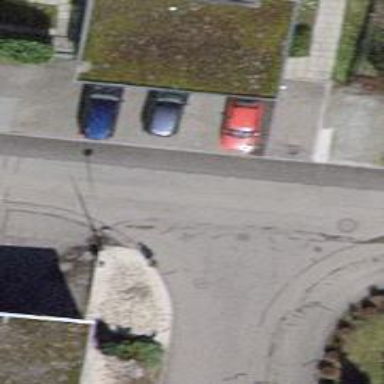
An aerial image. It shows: Unmarked crossing on the road.